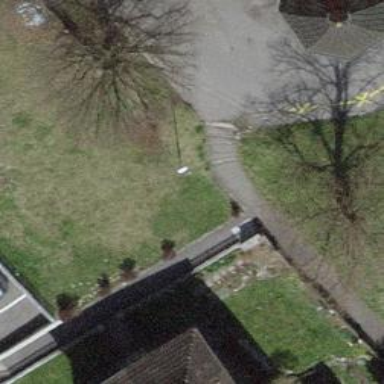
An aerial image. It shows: Road with steps.